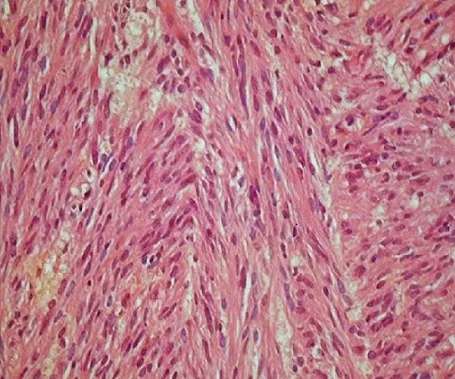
A photomicrograph of Jejunal stromal tumor colored by the hematoxylin-eosin magnified at 40 times.
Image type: pathology (h&e)